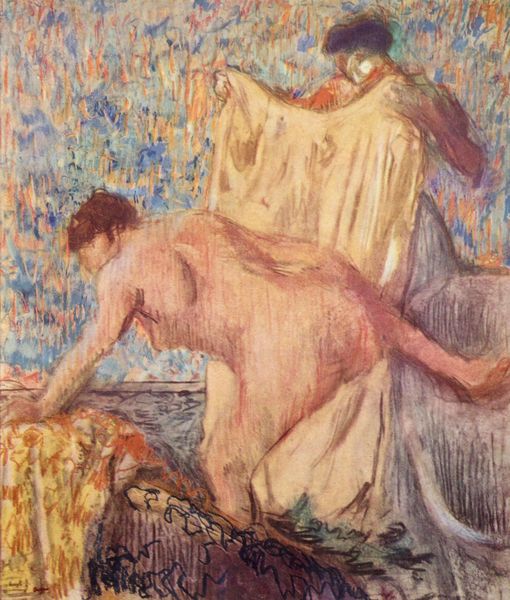
Titel: Ausstieg aus der Badewanne
Künstler: Edgar Degas
Standort: Soleure
Institution: Sammlung Joseph Müller
Schlagwörter: akt, blau, dunkel, gemälde, hand, haut, himmel, körper, mann, meer, nackt, schatten, umhang, wasser, weiß, baden, badende, frauen, gelb, grob, impressionismus, menschen, ocker, see, ufer, wäsche, braun, brust, bunt, busen, frau, grau, haar, hell, hintergrund, holz, hut, kleid, orange, rücken, schwarz, skizze, stuhl, stützen, türkis, zeichnung, rot, tuch, beige, alt, gesichter, wand, arm, arme, diener, dienerin, falten, gesicht, halten, kleidung, mensch, stehen, signatur, öl, mantel, pose, sessel, decke, rosa, genre, beine, bein, farbig, hintern, rückenansicht, zwei, abstrakt, modern, lila, nebel, violett, linien, van gogh, dampf, tapete, handtuch, laken, knie, fallen, striche, bad, waschen, bücken, linie, zweig, abtrocknen, nakt, hinten, schulterblatt, sex, drapiert, bademantel, badewanne, wanne, zuber, toilette, hilfe, fall, abstützen, gebückt, impressionimus, aussteigen, schief, diana, schutz, unruhig, steigen, hinterteil, proportion, decken, poinitlismus, aufgelöst, skizzenhaft, helfer, intim, kurzhaarig, wannenrand, badewannde, deinerin, heein, kreidezeichnugn, slz, #akt, badebantel, brusr